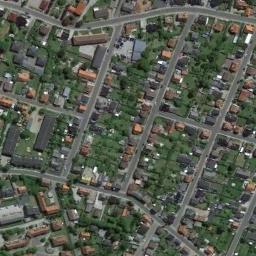
Label: residential